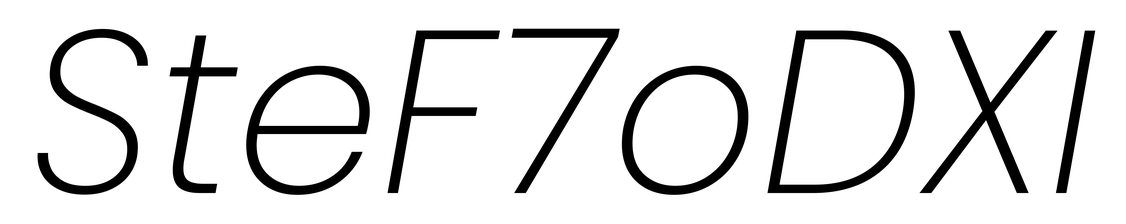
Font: Poppins-ExtraLightItalic